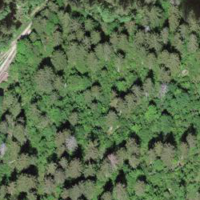
EUNIS habitat code: 43
Species observed at this site:
Scolopax rusticola